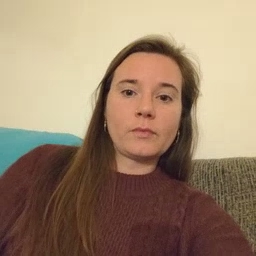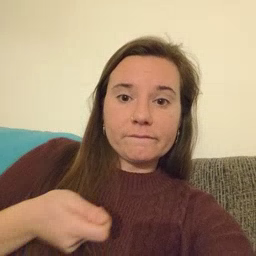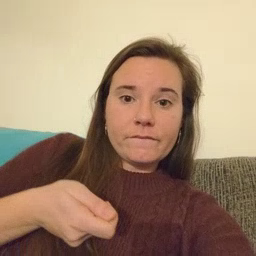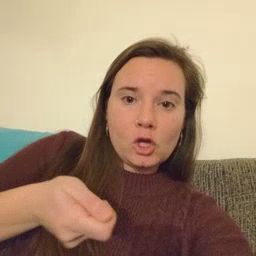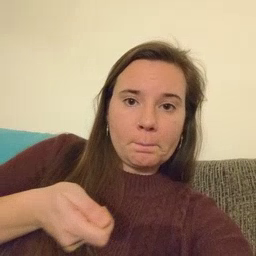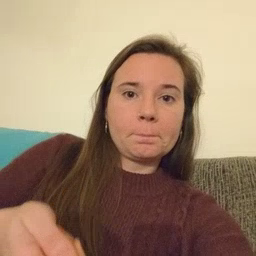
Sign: vacuum